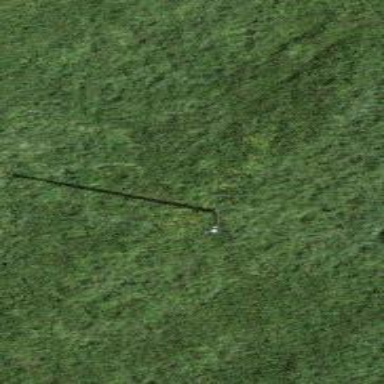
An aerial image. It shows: Minor power line.